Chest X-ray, PA view. Patient: 59 years old, sex M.
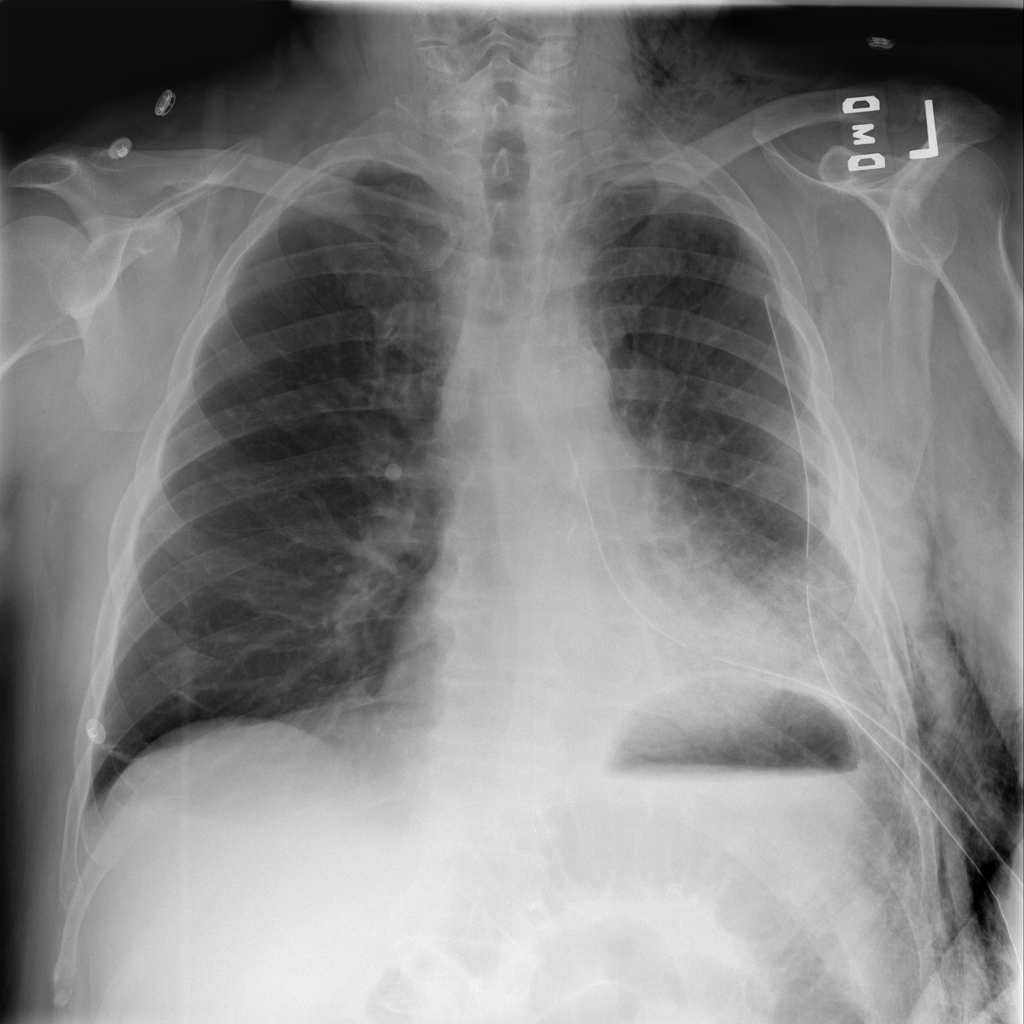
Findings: Atelectasis, Effusion